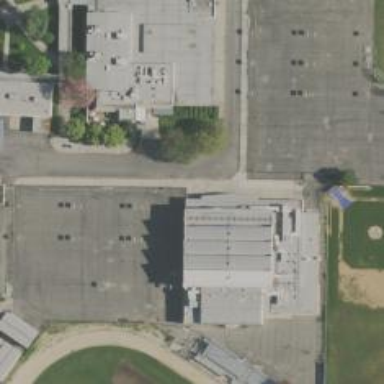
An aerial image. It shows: School building.